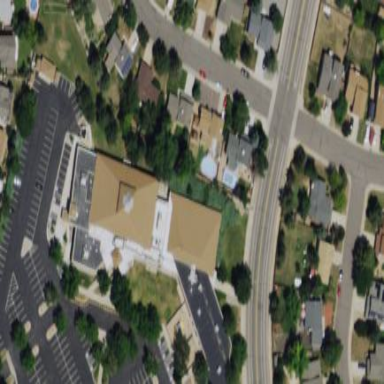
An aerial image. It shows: Beautiful church building.